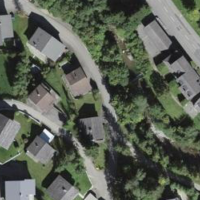
EUNIS habitat code: 54
Species observed at this site:
Corvus corone
Cyanistes caeruleus
Sorbus aucuparia
Parus major
Emberiza citrinella
Erithacus rubecula
Turdus pilaris
Turdus viscivorus
Fringilla coelebs
Carduelis carduelis
Periparus ater